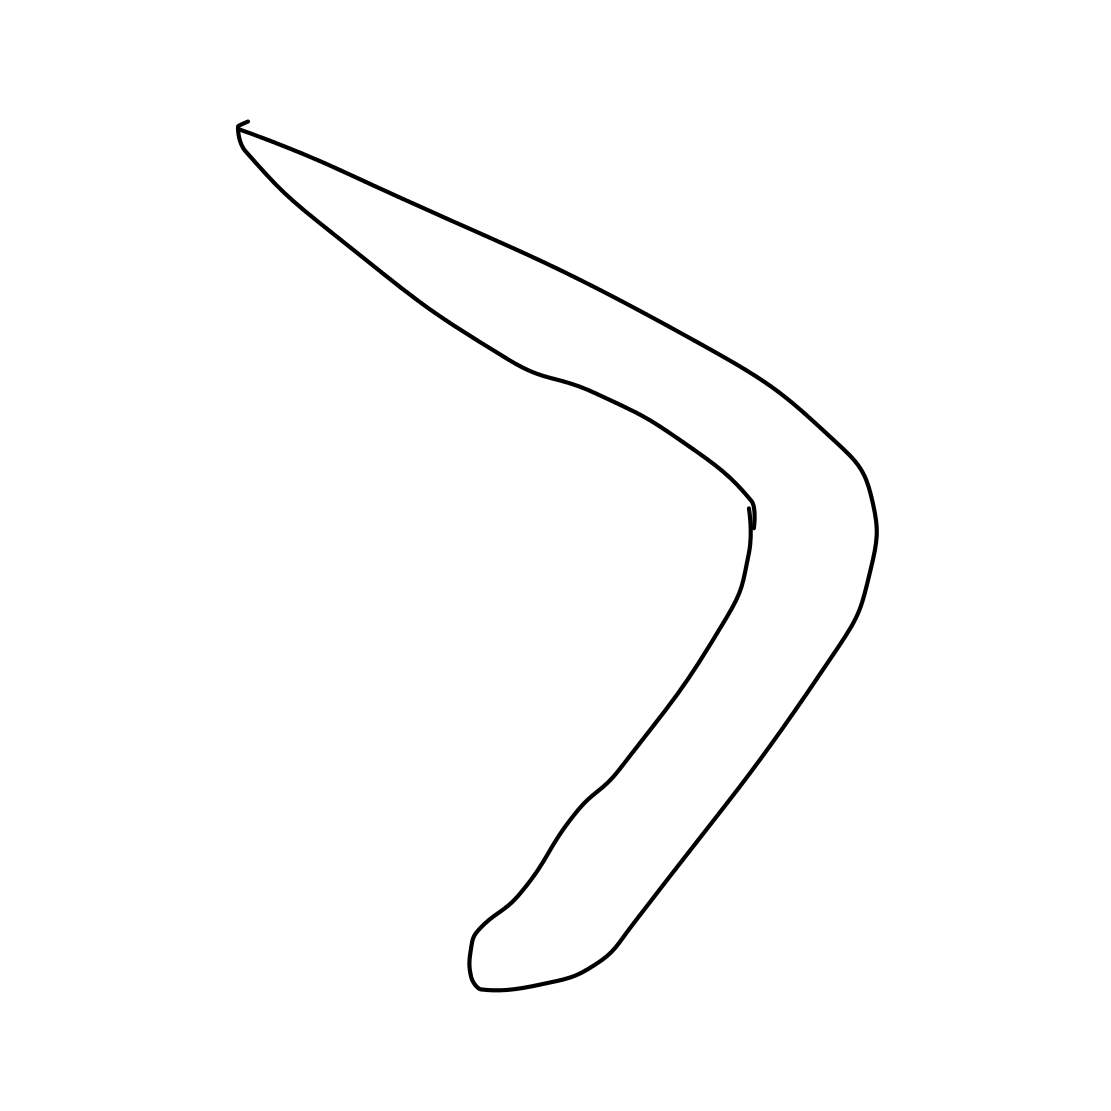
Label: boomerang